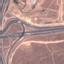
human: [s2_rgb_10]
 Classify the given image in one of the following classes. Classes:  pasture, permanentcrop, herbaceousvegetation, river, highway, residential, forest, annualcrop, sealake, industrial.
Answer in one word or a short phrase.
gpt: Highway